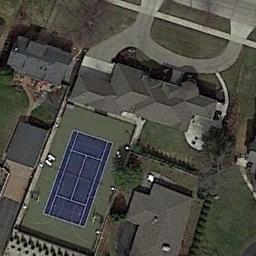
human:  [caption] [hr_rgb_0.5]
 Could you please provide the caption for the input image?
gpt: Many buildings are beside the tennis courts .

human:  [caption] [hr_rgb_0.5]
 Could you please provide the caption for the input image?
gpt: The tennis court is on the grass next to some buildings .

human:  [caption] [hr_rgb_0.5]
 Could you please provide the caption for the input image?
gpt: There are two tennis courts on the left .

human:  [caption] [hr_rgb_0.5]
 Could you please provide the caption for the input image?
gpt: Tennis court on the lawn surrounded by buildings .

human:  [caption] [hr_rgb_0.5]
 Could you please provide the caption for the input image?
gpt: The tennis court is on a green meadow beside some buildings .